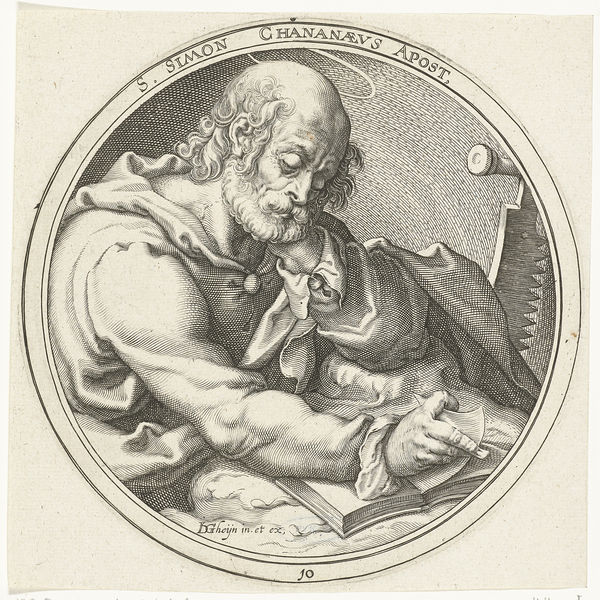
Titel: H. Simon
Künstler: Zacharias Dolendo
Standort: Amsterdam
Institution: Rijksmuseum
Schlagwörter: hand, kopf, mann, schatten, weiß, sitzen, schwarz, tisch, zeichnung, bart, arm, rahmen, bildnis, portrait, porträt, locken, rund, holzschnitt, schrift, grafik, graphik, lesen, griff, buch, gestützt, druck, druckgraphik, schnitt, druckgrafik, radierung, stich, denker, stempel, stift, zacken, heiligenschein, handwerker, säge, nimbus, schreiben, heiliger, gelehrter, medaille, schreiber, kupferstich, wissenschaft, latein, rondo, halo, apostel, cranach, simon, stahlstich, metallstich, 5, jo, aposel, mannlatein, simon chanavaevs, baumsäge, langsäge, #heiligenschein